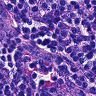
Metastatic tissue present: no